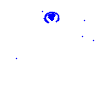
Particle: pion